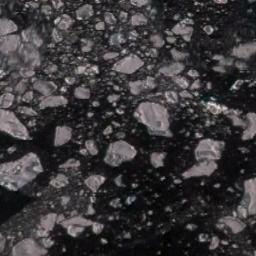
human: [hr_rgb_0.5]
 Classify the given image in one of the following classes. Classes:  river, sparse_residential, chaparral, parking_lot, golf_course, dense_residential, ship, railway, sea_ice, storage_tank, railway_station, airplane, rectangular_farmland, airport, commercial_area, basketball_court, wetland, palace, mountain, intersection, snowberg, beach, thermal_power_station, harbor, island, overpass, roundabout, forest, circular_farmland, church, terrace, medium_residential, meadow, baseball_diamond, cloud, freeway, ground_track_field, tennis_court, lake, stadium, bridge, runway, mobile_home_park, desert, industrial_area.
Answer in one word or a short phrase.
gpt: sea_ice